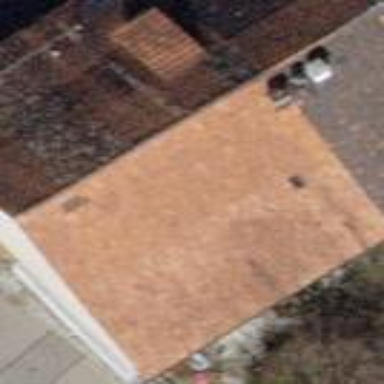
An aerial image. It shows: Building with tile roof.